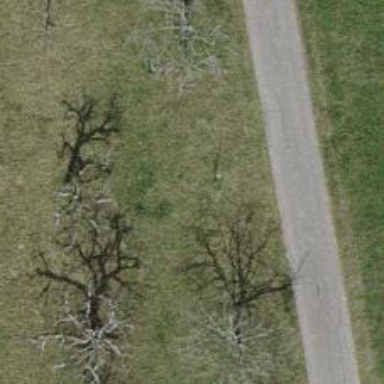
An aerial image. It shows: Single tag "natural: tree."